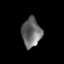
Tissue: skin
Cell type: Epithelial cells
Senescence score: 0.2712
Nuclear area (px): 552
Mean DAPI intensity: 106.283